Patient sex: M
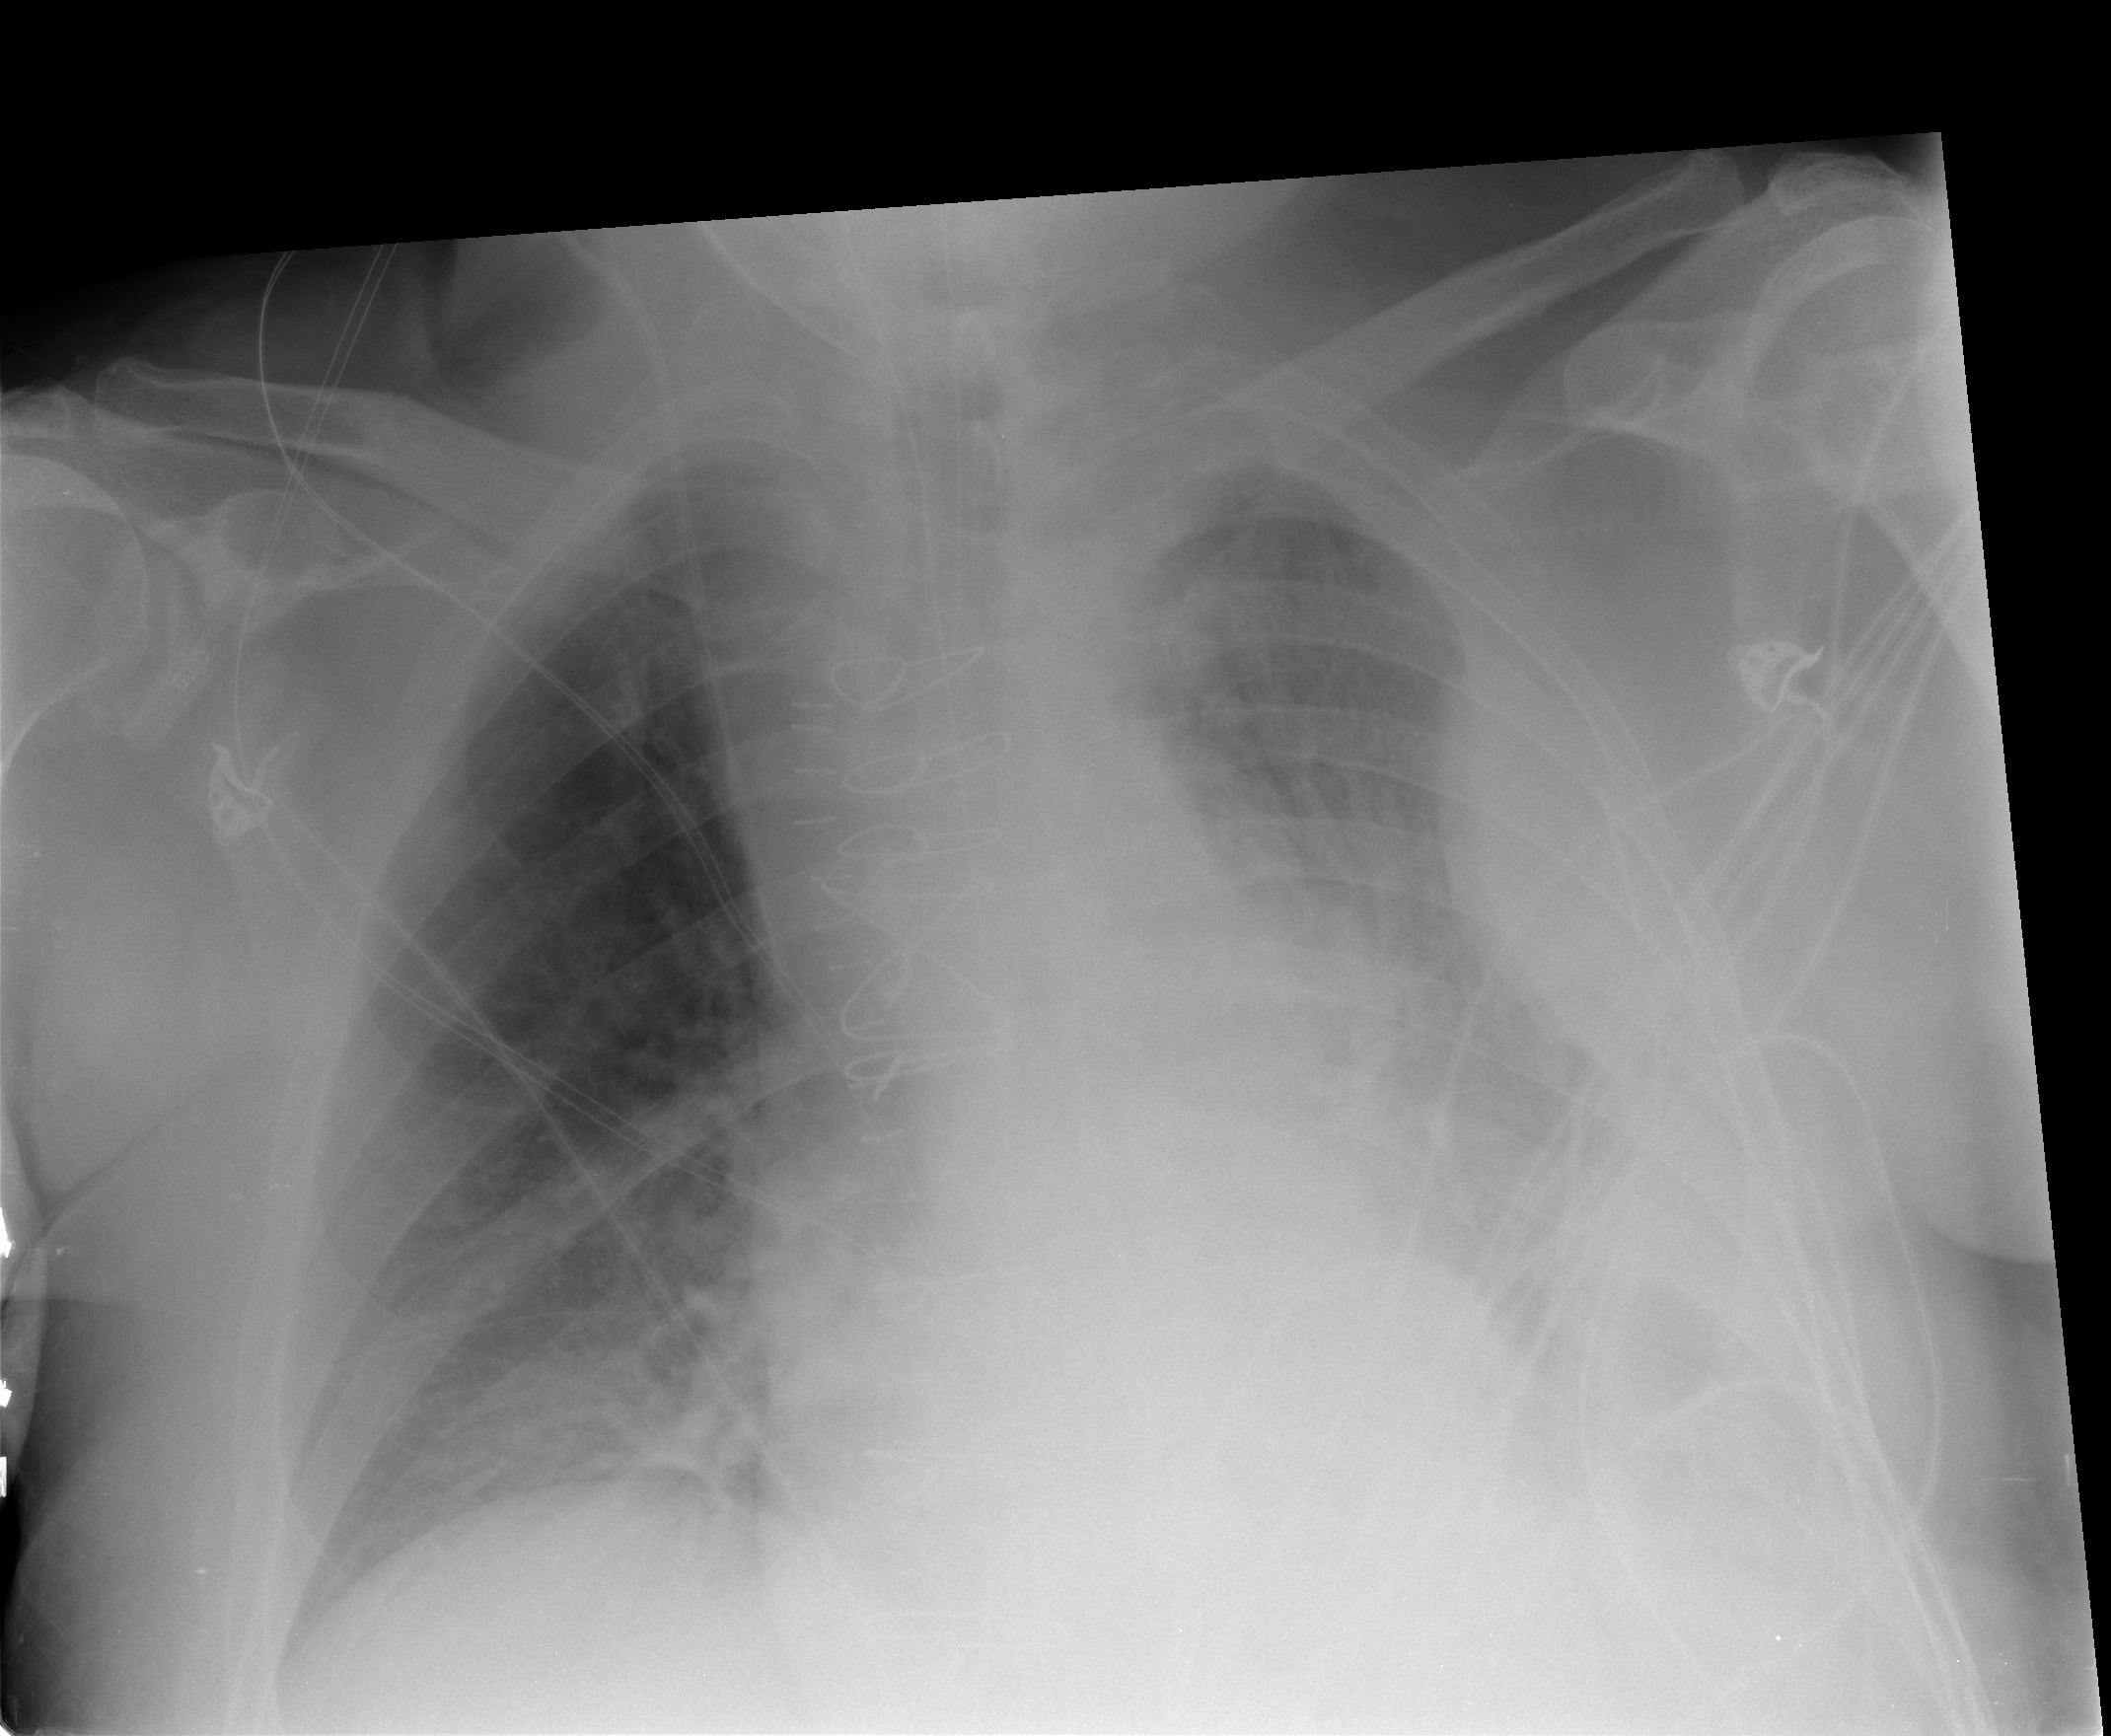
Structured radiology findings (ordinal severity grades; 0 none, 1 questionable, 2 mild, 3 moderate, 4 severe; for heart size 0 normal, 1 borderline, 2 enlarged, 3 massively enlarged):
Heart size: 1
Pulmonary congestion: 2
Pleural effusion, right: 2
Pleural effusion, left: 3
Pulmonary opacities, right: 2
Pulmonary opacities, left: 2
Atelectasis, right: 2
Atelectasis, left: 3